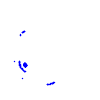
Particle: electron